Question: The Virtuemart Tax & Calculations doesn't show the US States in the select box. So I cant setup tax per state. I read this is a JavaScript conflict. How would I resolve this so the states display? I included a screencapture image.

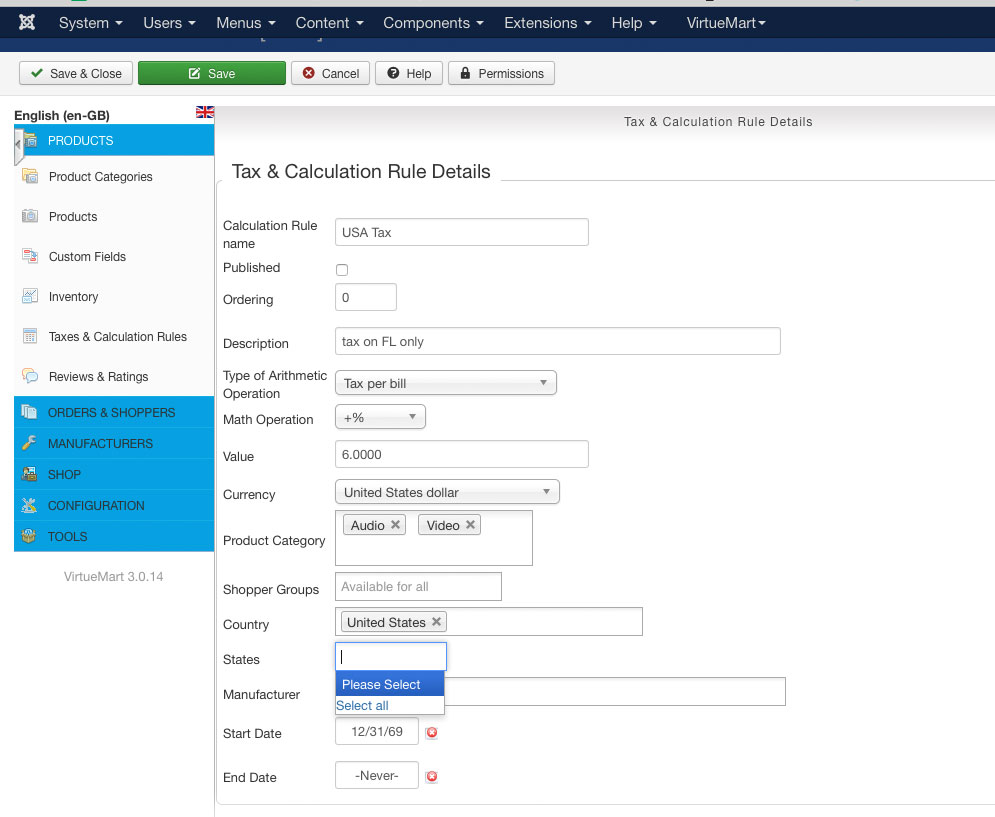
Answer: Virtuemart version 3.0.14 has a bug that causes the US States to be unavailable in the tax rules.
Updating to Virtuemart version 3.0.16 resolves the bug.